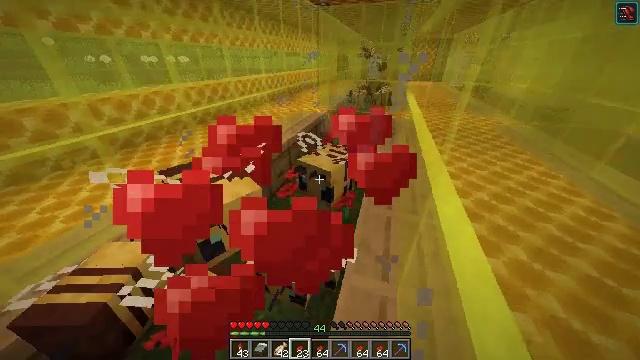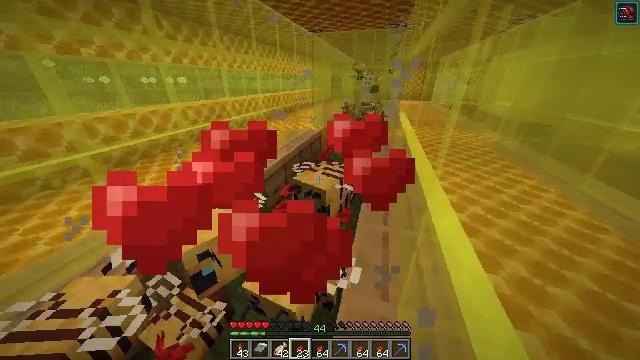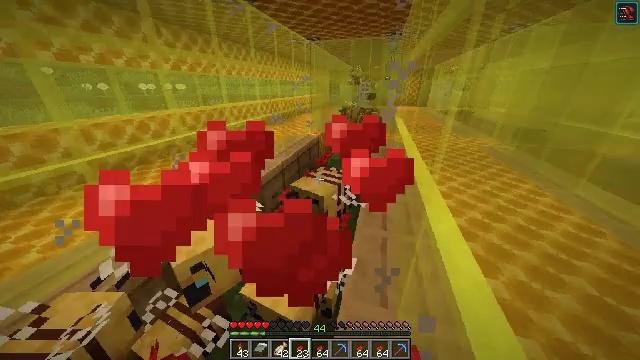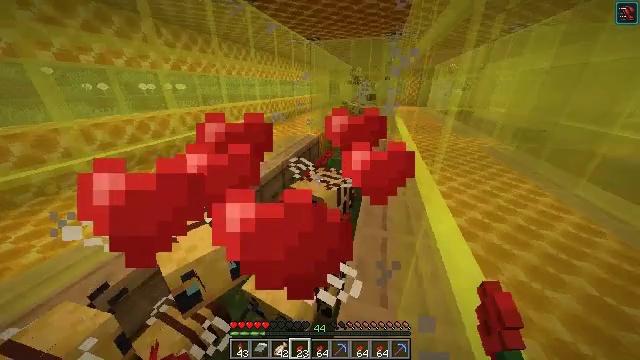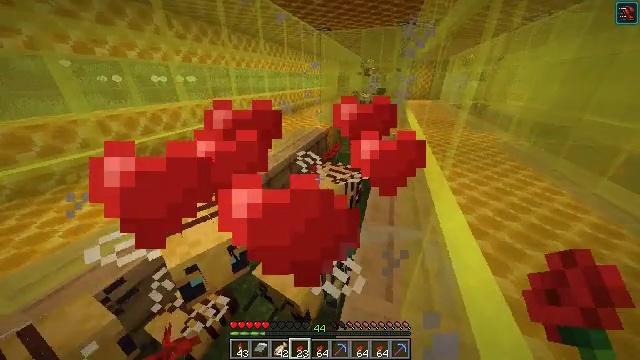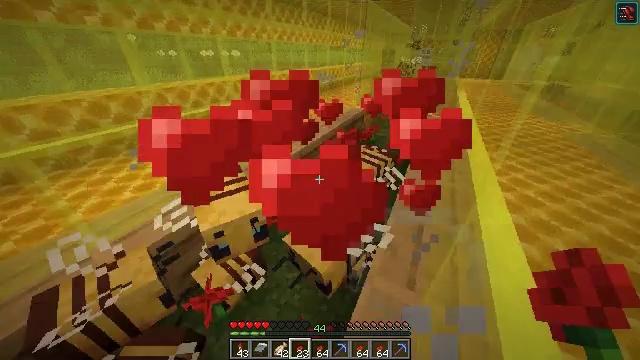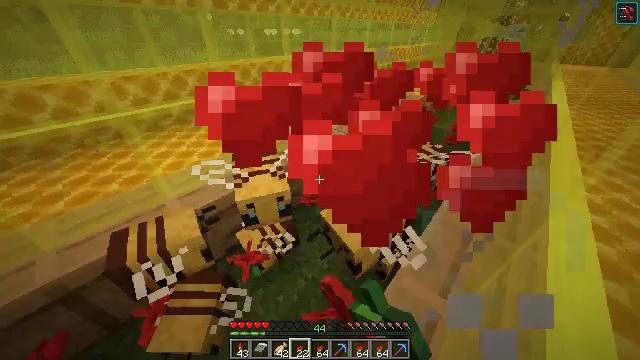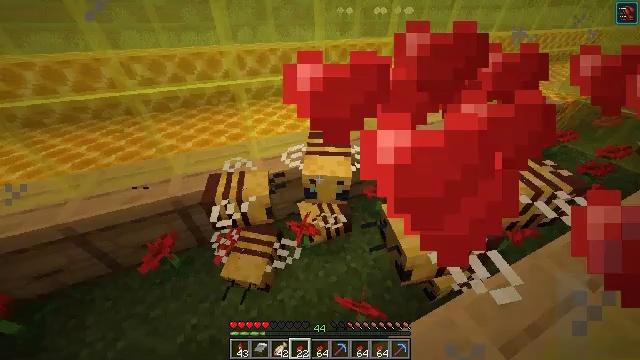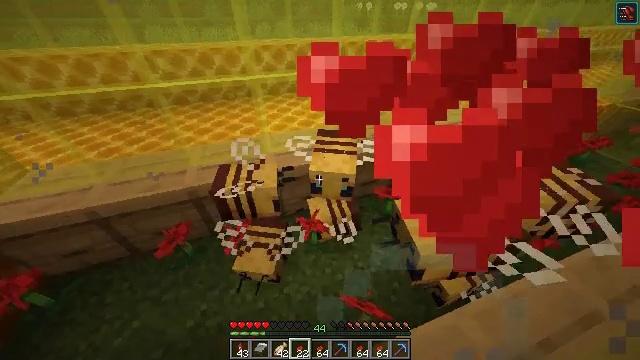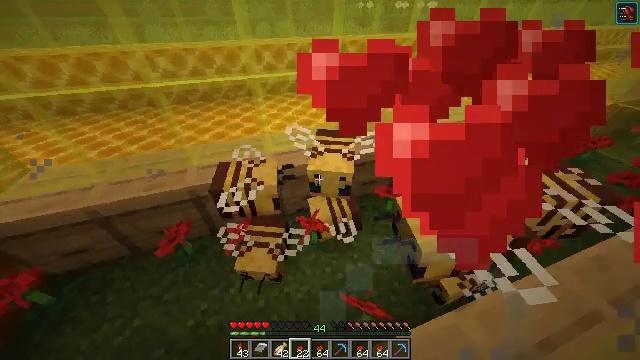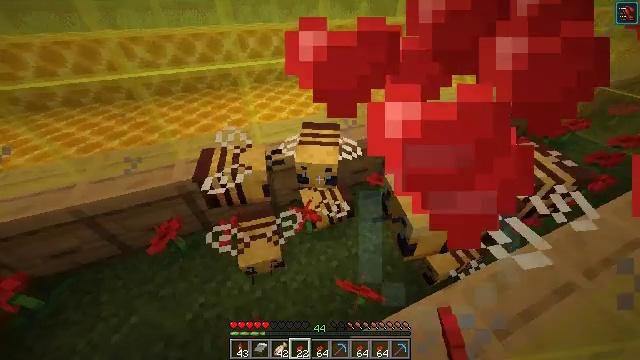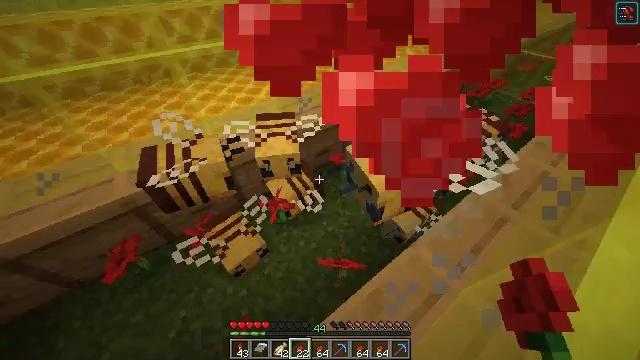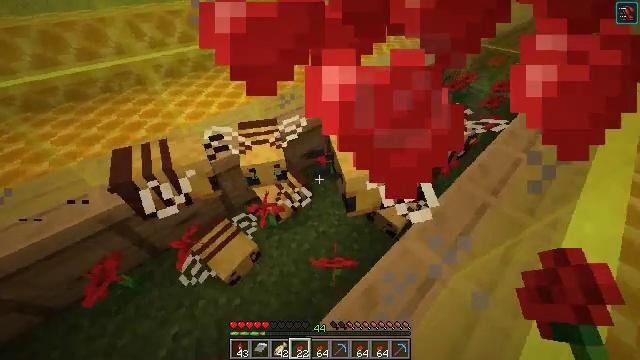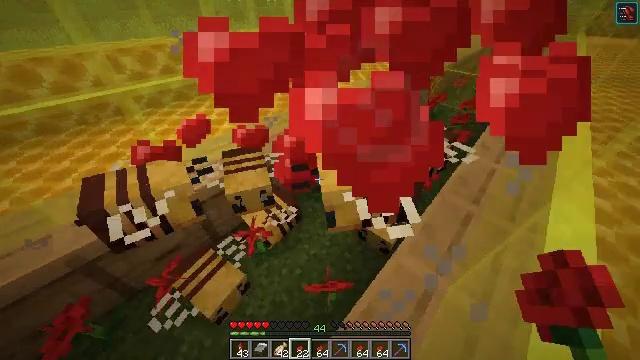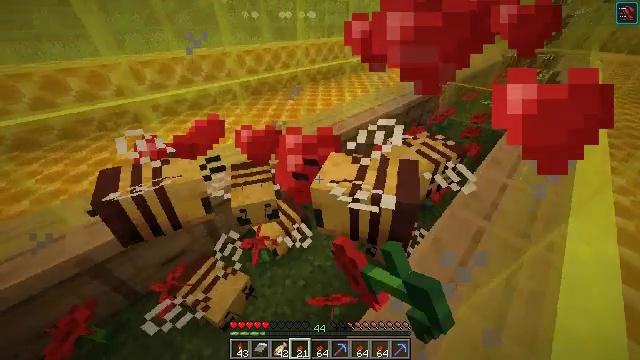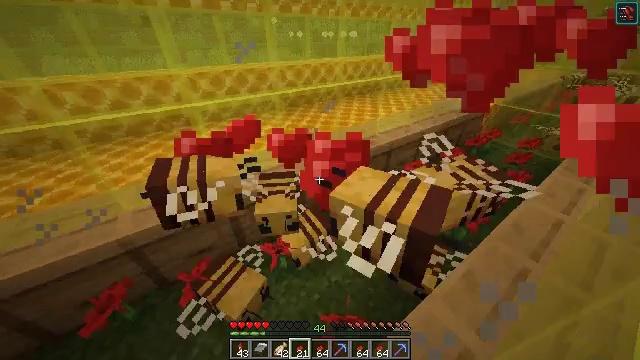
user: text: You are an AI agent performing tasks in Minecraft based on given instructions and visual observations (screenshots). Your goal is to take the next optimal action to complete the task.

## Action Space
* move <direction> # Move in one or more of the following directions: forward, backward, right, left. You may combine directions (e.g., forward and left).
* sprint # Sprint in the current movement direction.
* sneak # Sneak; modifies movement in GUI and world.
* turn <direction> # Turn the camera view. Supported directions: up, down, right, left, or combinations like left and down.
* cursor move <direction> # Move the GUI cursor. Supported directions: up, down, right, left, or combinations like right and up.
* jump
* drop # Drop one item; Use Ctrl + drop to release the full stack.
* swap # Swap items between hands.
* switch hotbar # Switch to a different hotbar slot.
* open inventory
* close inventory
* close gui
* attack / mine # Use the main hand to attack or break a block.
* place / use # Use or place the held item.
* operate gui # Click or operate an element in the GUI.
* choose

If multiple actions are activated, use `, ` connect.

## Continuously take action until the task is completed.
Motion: motion action
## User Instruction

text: Craft a honey block.
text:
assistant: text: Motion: turn right and up
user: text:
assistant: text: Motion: turn up, use / place
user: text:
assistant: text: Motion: use / place
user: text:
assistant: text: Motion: turn left and down, use / place
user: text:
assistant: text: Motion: turn left and down, use / place
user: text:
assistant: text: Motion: turn left and down, use / place
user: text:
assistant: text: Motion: turn left and down
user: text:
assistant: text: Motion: turn left, use / place
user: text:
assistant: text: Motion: use / place
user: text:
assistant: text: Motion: turn right and down, use / place
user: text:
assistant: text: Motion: turn right and down
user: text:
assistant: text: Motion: turn right
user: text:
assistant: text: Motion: turn right and up
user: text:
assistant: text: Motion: turn left and up
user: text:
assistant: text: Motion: turn left and up, use / place
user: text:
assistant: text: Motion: turn left and up, use / place
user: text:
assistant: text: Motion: use / place
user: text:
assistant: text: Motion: use / place
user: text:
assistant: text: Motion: turn right and down
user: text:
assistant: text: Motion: turn right and down, use / place
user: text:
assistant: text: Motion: turn right and down, use / place
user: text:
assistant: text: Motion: turn right and down, use / place
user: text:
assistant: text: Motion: turn right, use / place
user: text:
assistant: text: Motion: turn right and up, use / place
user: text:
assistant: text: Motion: turn right, use / place
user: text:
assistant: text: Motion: turn right, use / place
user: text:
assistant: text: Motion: turn right and up
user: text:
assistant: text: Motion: turn right and up
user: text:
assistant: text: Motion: use / place
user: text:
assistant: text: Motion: use / place